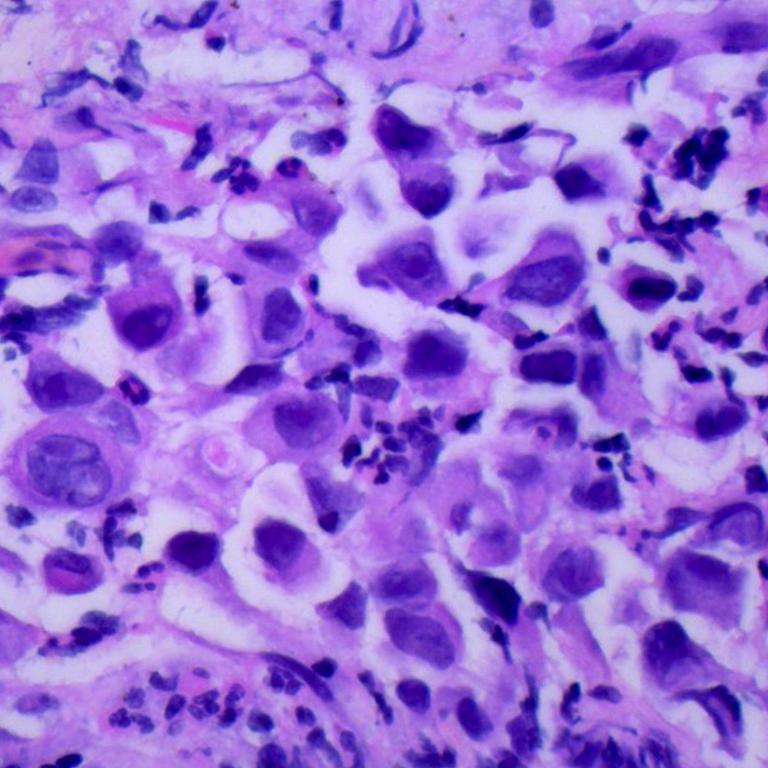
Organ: lung
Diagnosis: adenocarcinomas